Interaction volume radius: 5 \u00c5
Interaction volume height: 20 \u00c5
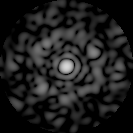
Disorder parameter: 0.8128